Field crop: tomato
Growth stage: 1
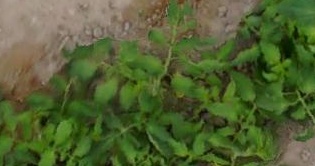
Species: tomato